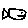
Label: fish